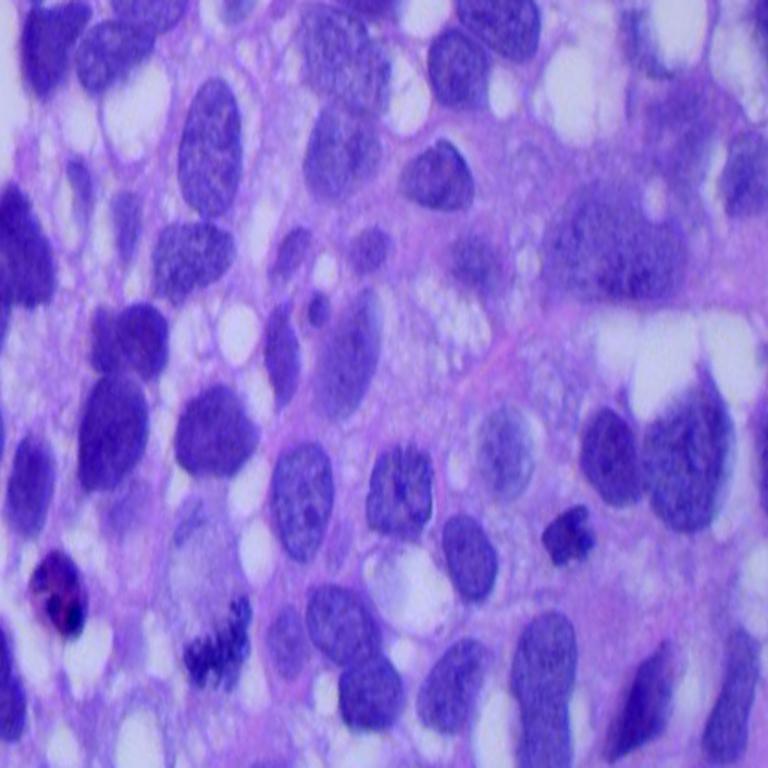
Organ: lung
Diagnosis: squamous carcinomas